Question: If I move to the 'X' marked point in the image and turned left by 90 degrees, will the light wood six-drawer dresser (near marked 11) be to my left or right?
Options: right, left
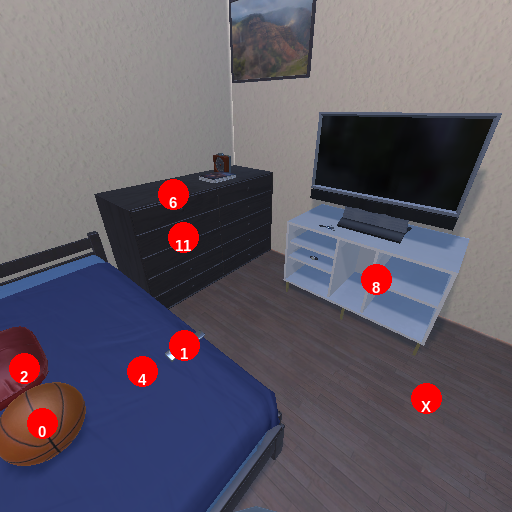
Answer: right